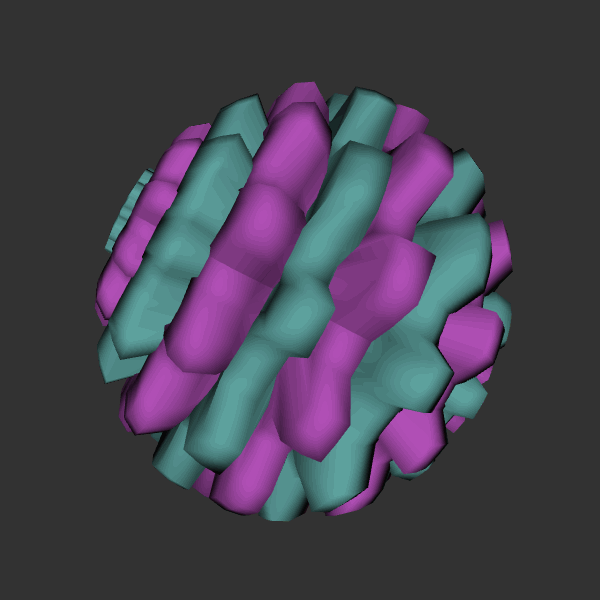
Background: dark